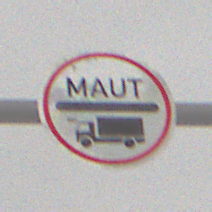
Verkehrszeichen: Mautpflicht
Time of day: MorningAfternoon
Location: Outdoor (Nature)
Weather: Overcast
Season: Winter
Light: Natural